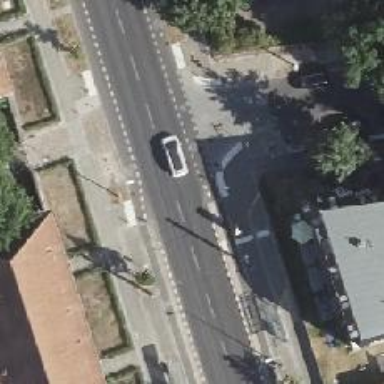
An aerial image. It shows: Tram crossing on the railway.